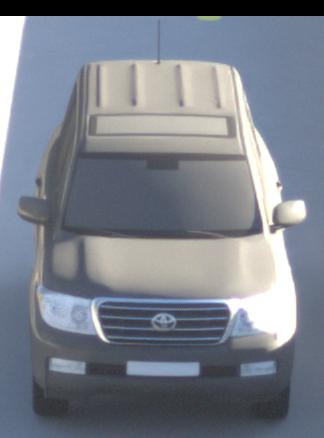
Make: Toyota
Model: Land Cruiser V8 4.7
Detailed model: Land Cruiser V8 (J20)
Model produced from: 2008/03
Model produced until: 2009/11
Doors: 5
Color: gray
Road condition: dry road
Daytime: sunrise or sunset
Contrast: medium contrast